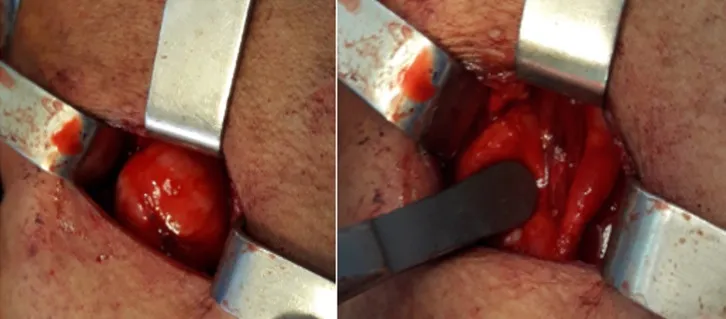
: intraoperative, the tumor was well-encapsulated and continuous with the descending branch of the hypoglossal nerve.
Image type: medical_photograph (other_medical_photograph)